Field crop: maize
Growth stage: 2
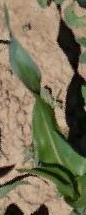
Species: maize